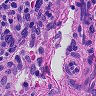
Metastatic tissue present: no